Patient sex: M
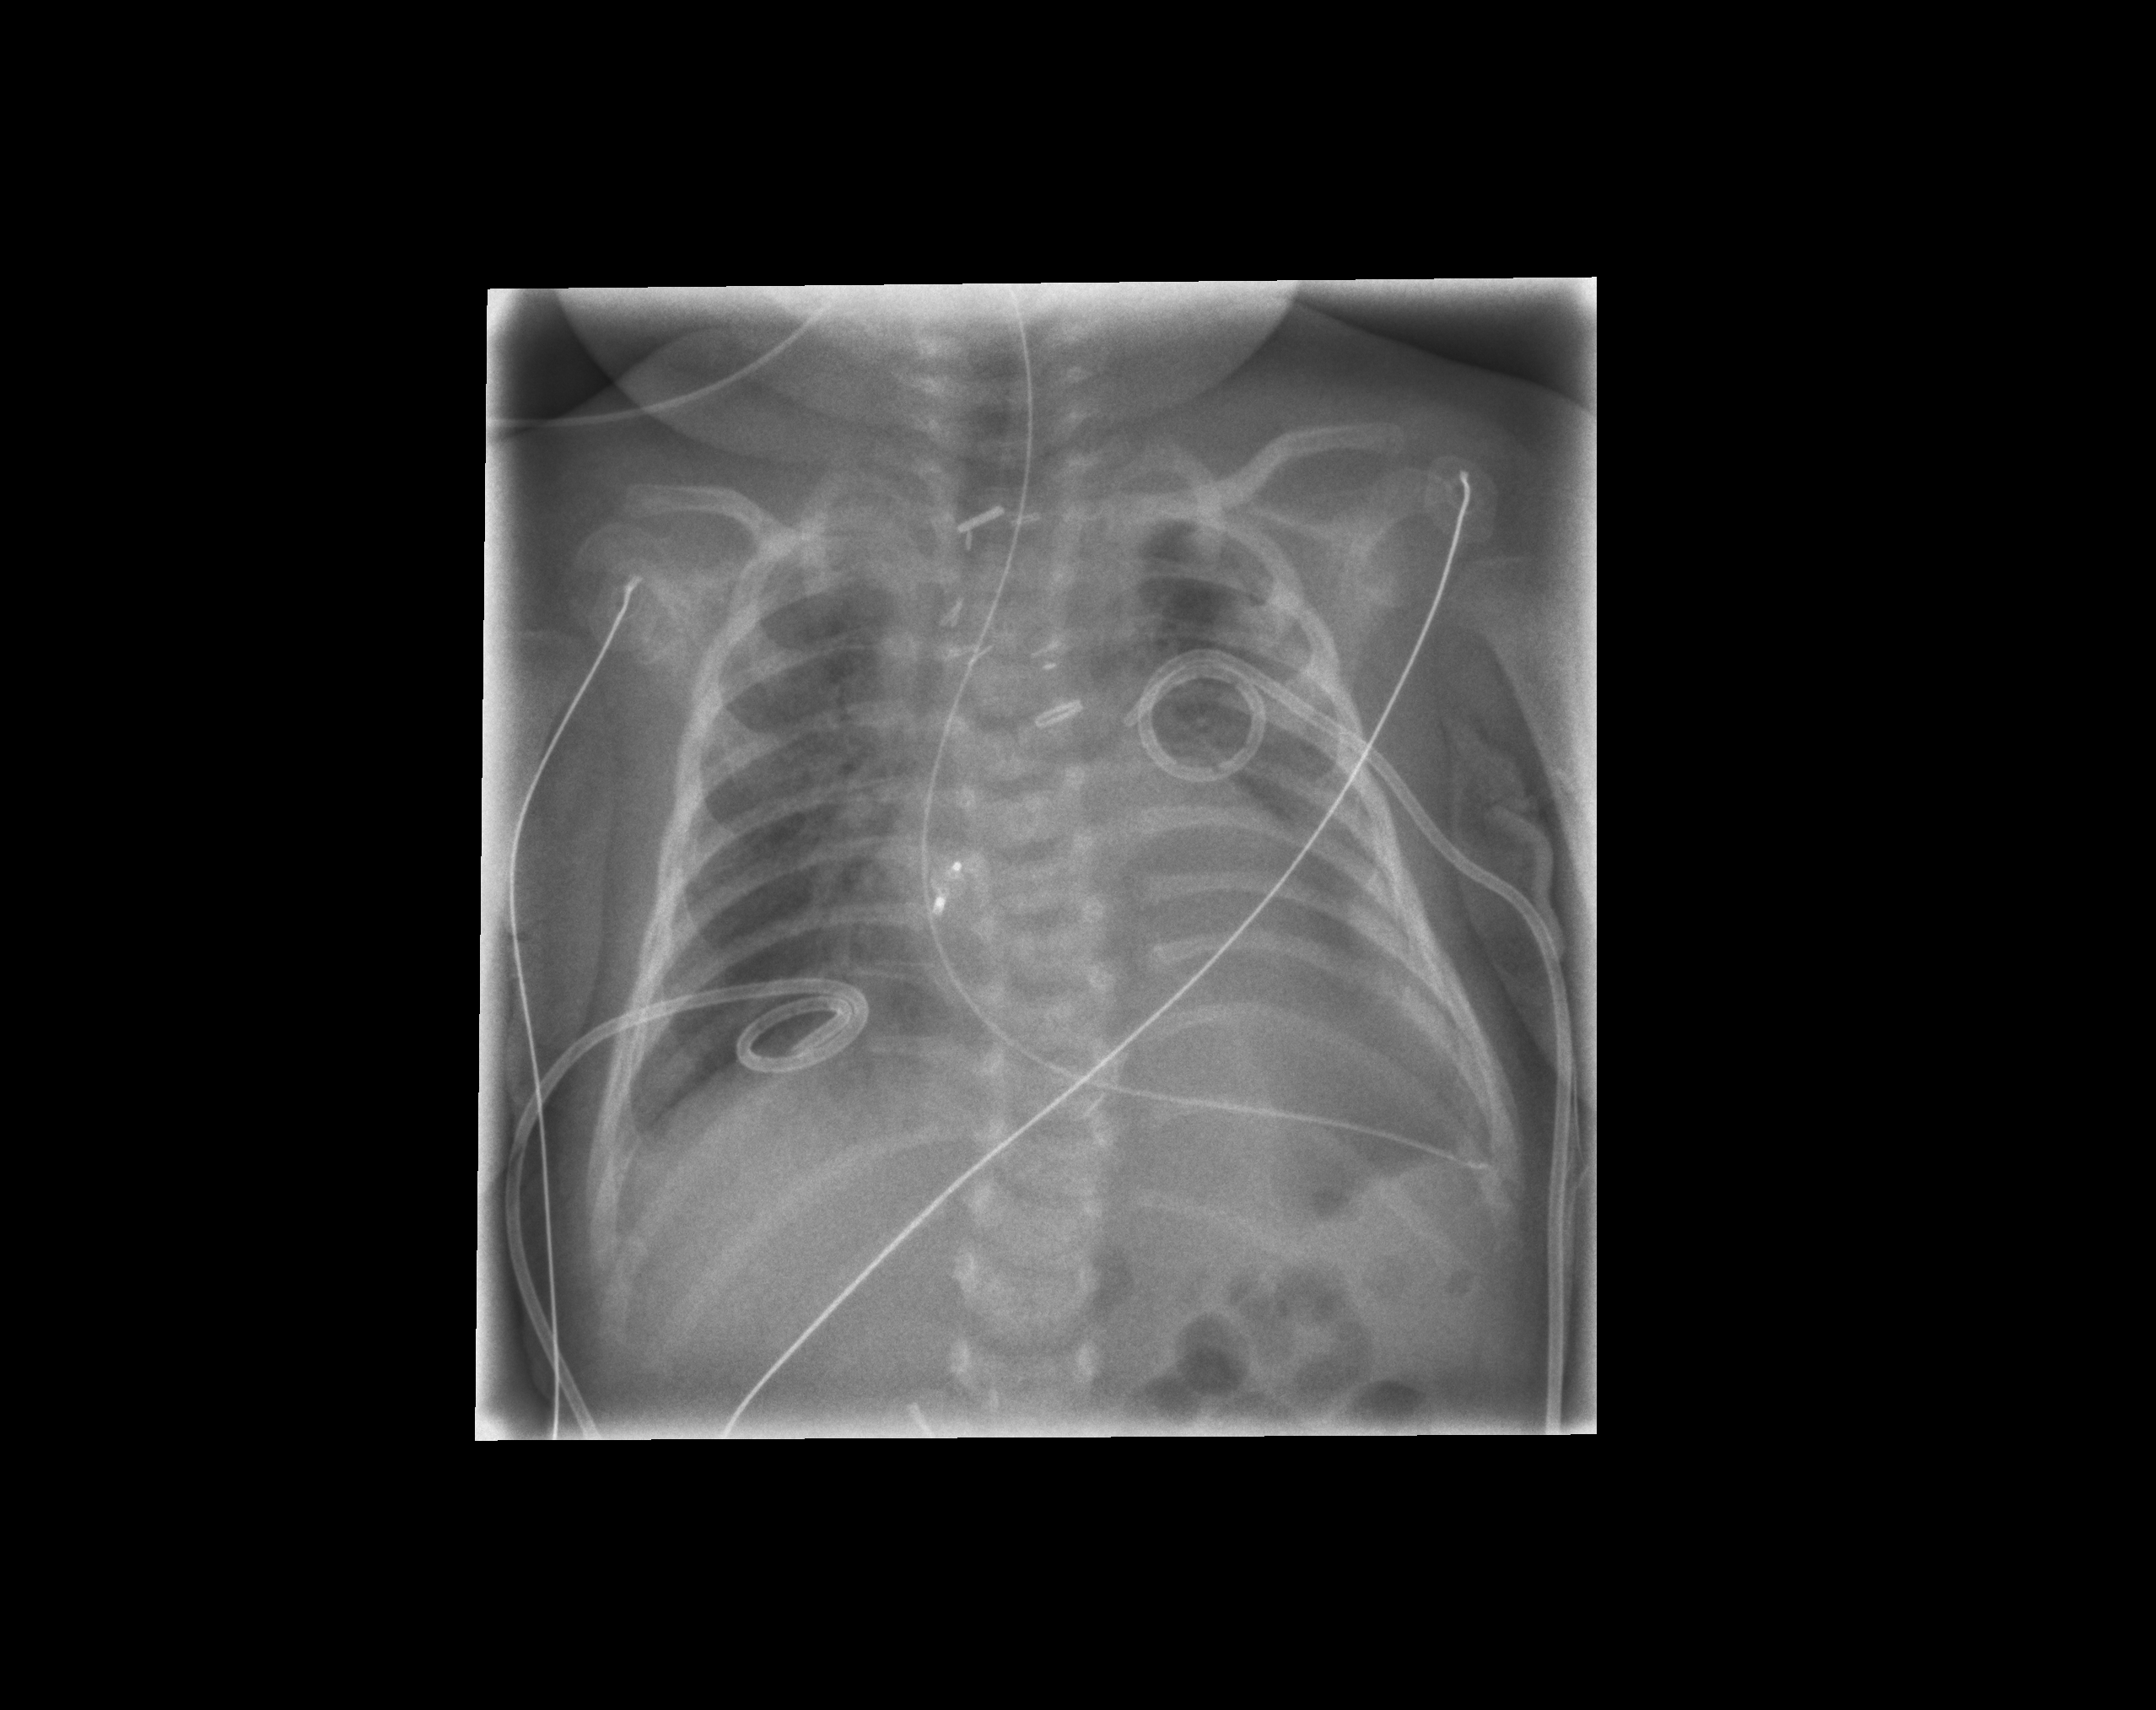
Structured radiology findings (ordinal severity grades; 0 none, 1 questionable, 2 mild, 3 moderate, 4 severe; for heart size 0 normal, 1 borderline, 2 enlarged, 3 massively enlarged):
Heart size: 1
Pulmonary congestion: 2
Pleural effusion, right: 2
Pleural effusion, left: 2
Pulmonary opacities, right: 2
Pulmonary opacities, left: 2
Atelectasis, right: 2
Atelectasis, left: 2